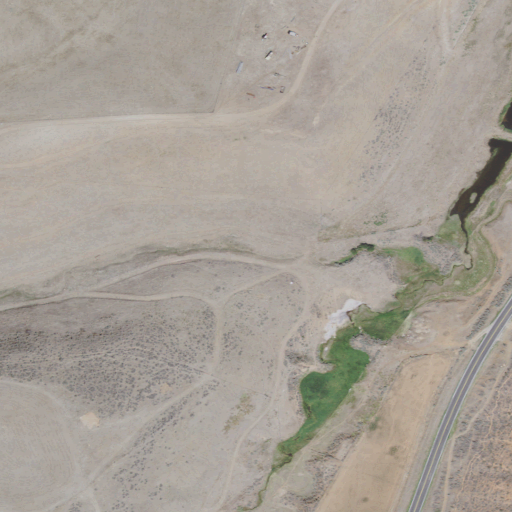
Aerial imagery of valley in Utah named First Canyon containing shrub, cultivated crops, open development, and pasture